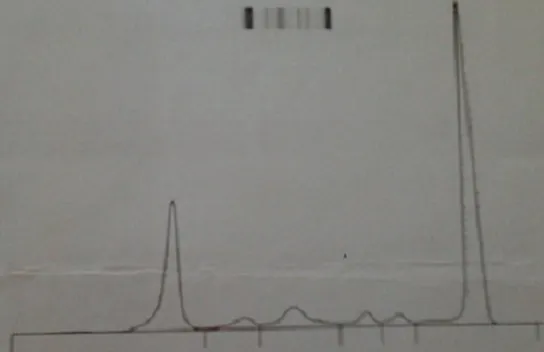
Protein electrophoresis showed a Gamma-globulin peak.
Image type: electrography (ekg)